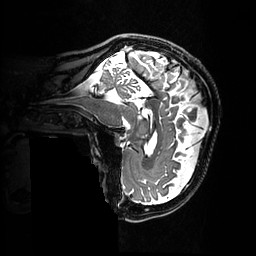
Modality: T2w
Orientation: sagittal
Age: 49
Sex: female
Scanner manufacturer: ge
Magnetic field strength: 3 T
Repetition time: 3.202 s
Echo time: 0.06568 s